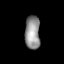
Tissue: lung
Cell type: T cells
Senescence score: 0.1676
Nuclear area (px): 495
Mean DAPI intensity: 145.749